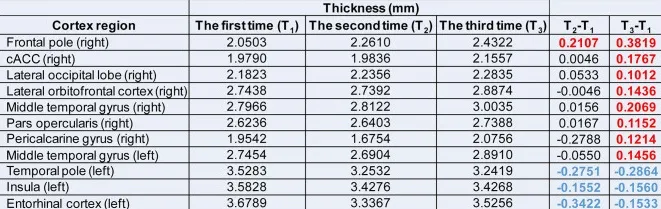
High-resolution 3D T1-weighted BRAVO images. (B) Analysis of 3D T1-weighted BRAVO images obtained before treatment (T1) in July, at the end of 1-month treatment (T2) in August, and at the end of 2-month treatment (T3) in September 2022.
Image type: chart (chart)